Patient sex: F
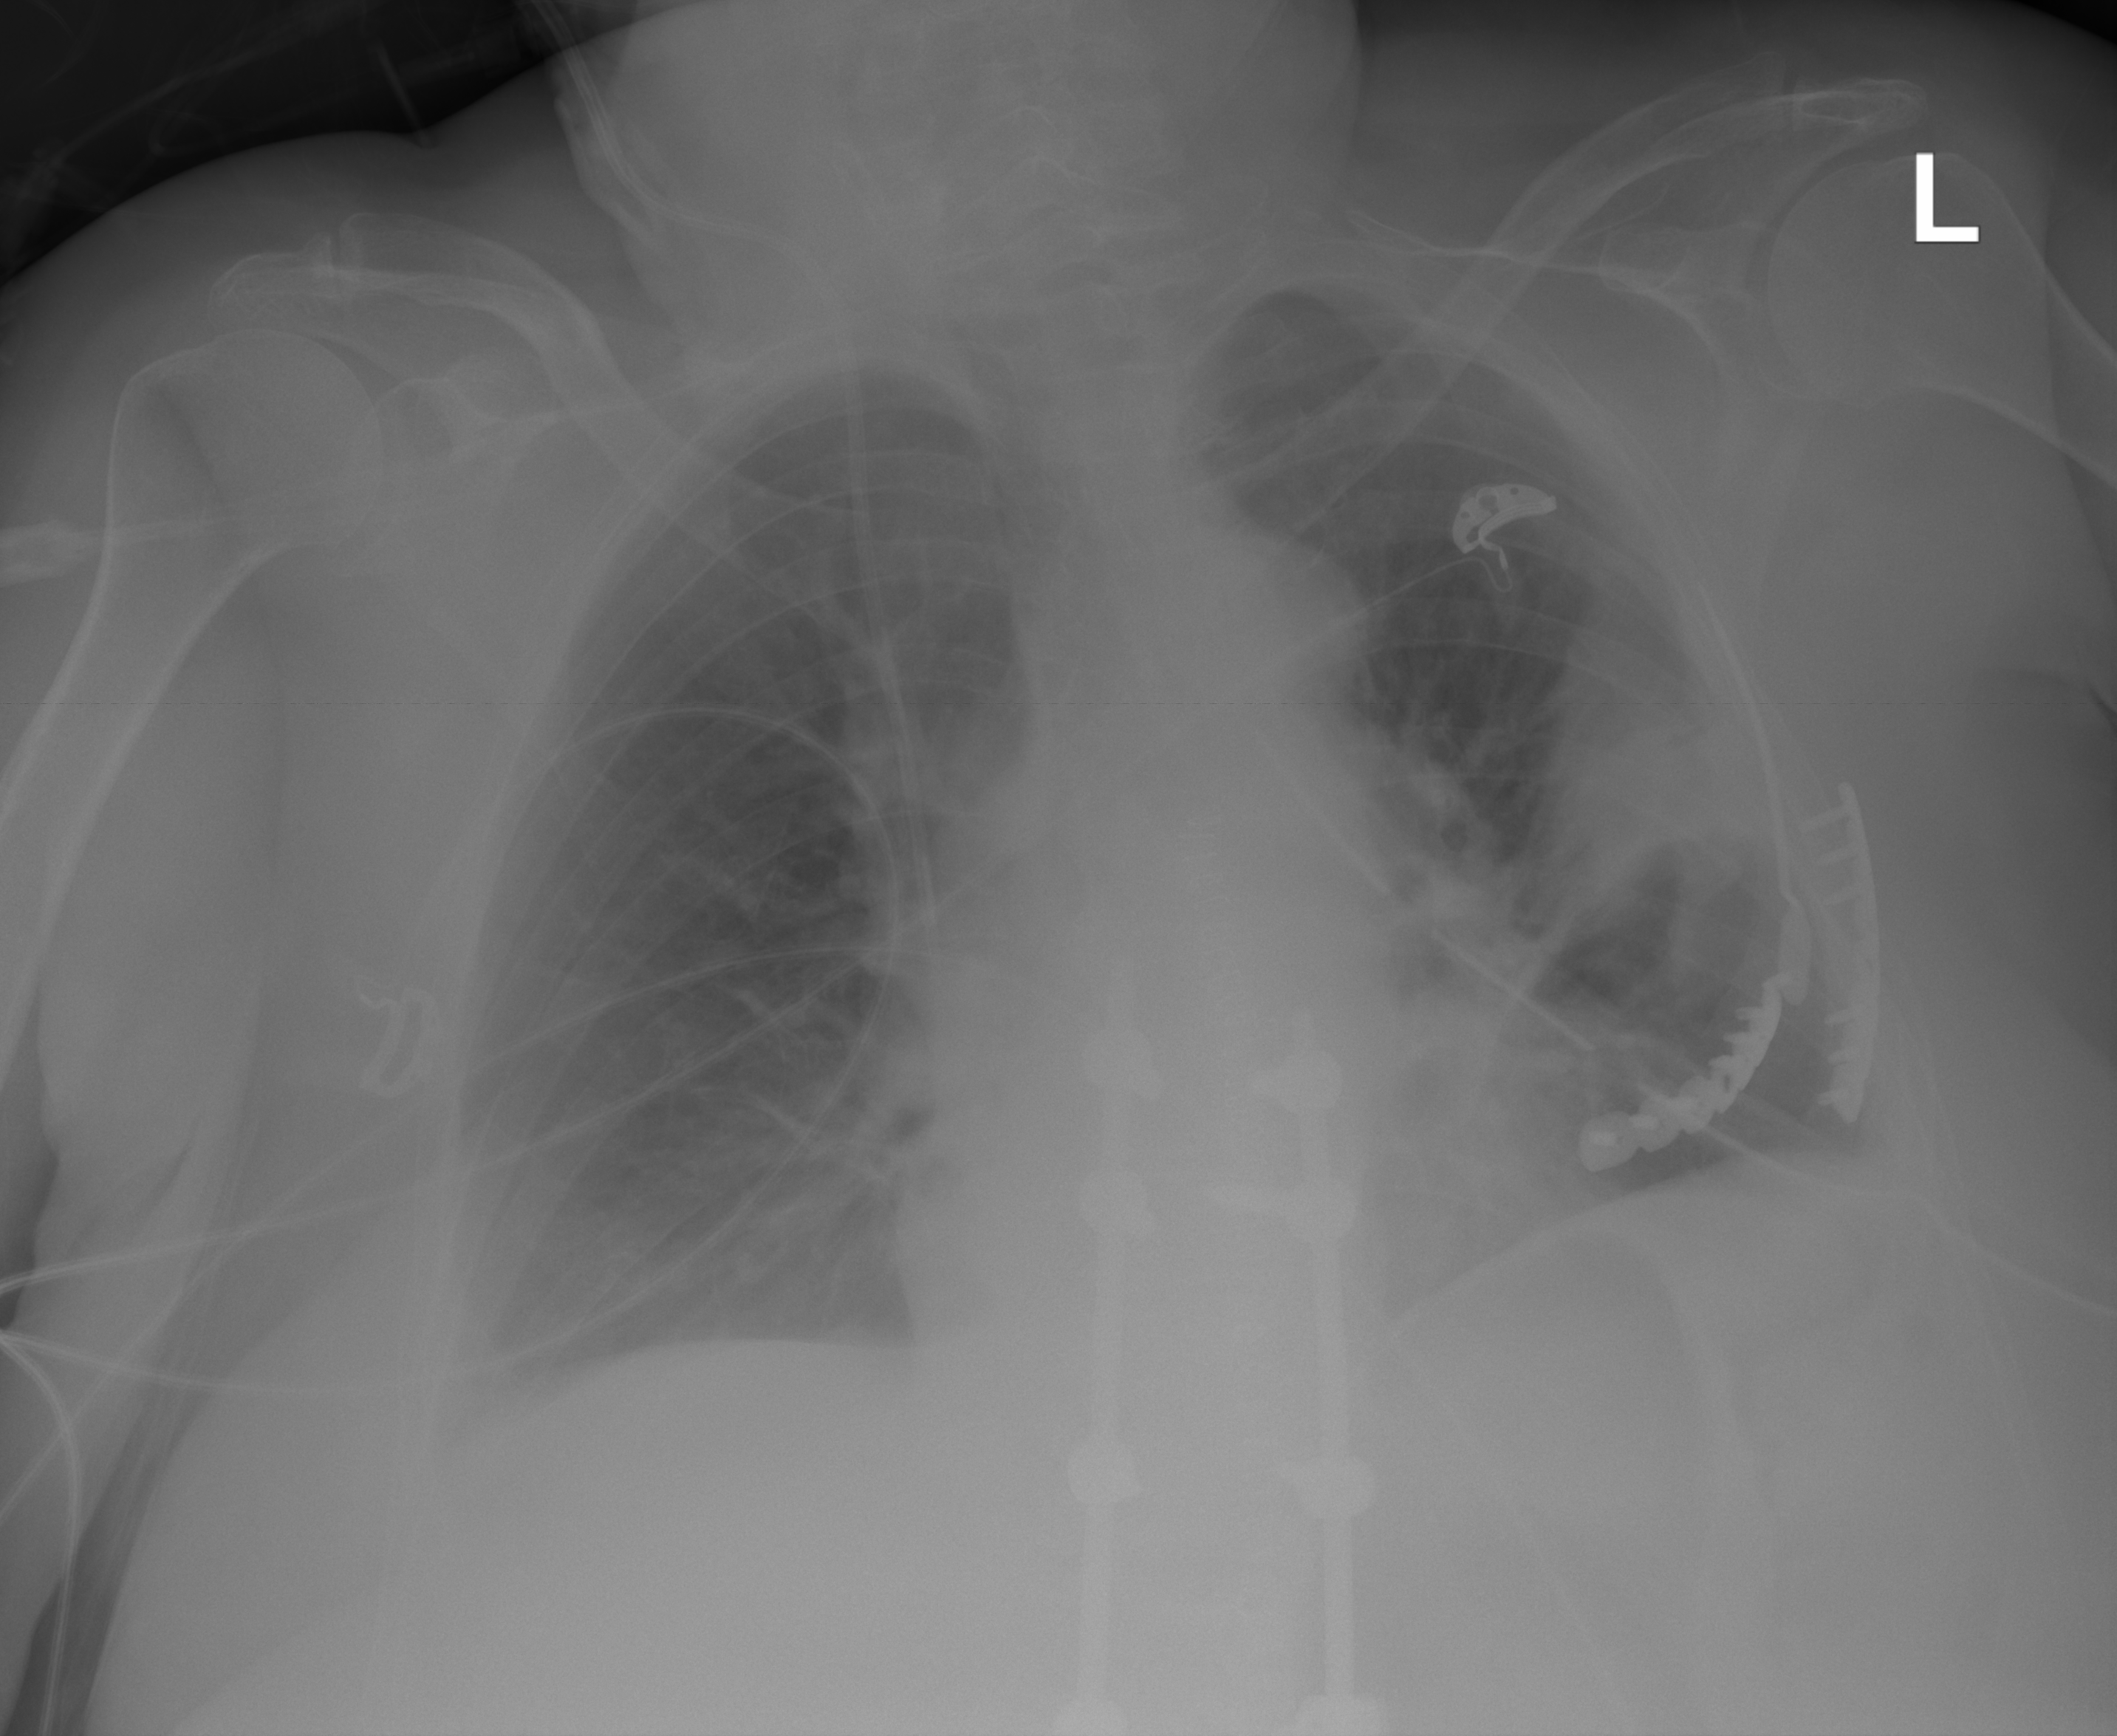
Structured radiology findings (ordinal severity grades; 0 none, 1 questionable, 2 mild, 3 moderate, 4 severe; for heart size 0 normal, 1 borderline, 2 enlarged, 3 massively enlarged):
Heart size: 1
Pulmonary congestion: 2
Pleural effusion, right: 1
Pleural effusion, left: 2
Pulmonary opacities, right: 0
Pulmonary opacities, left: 0
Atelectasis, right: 2
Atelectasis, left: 3